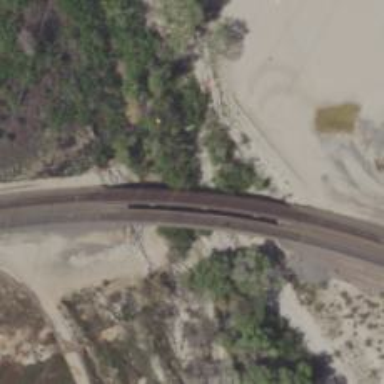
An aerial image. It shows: Railway bridge.